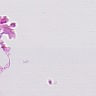
Metastatic tissue present: no